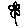
Label: flower